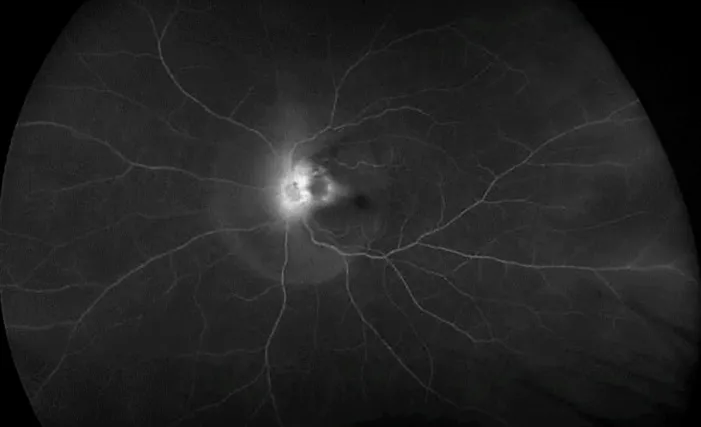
Leakage from the optic disc of the left eye (fluorescein angiography).
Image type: ophthalmic_imaging (ophthalmic_angiography)